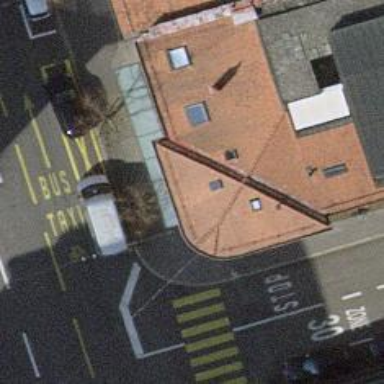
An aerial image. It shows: Restaurant.